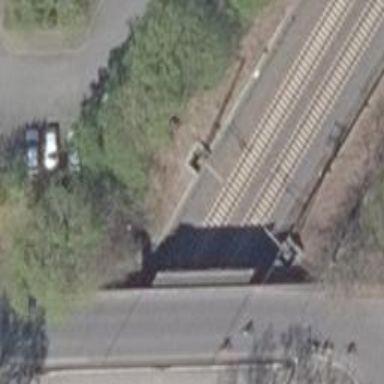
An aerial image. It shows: Milestone along the railway with catenary mast.